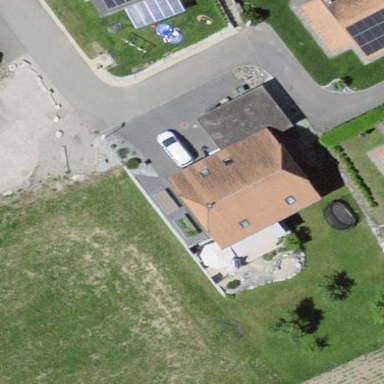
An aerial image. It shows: Residential building.